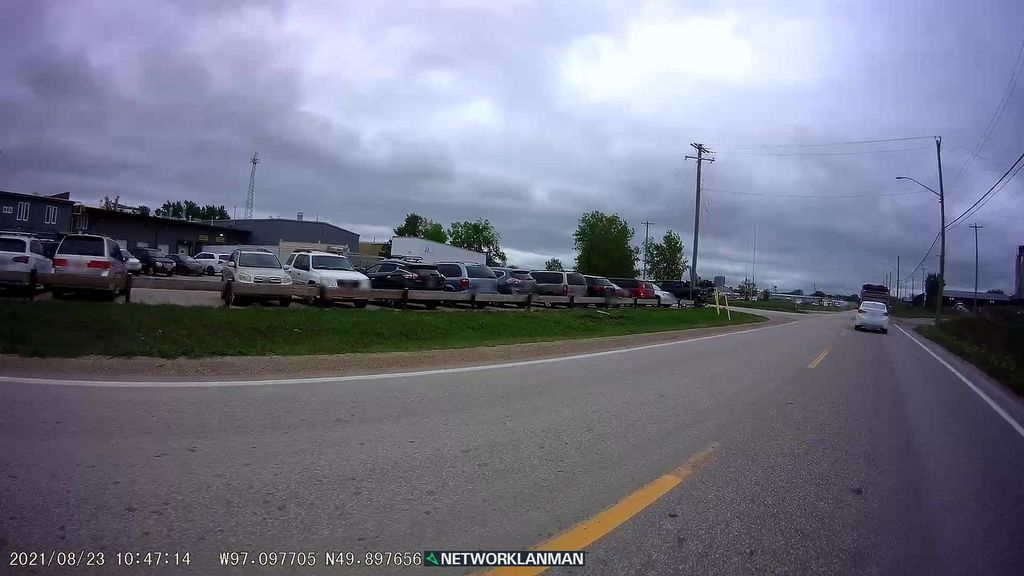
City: winnipeg